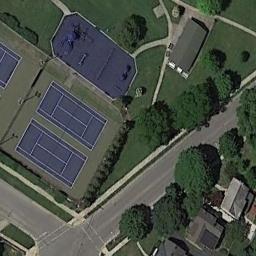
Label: tennis_court